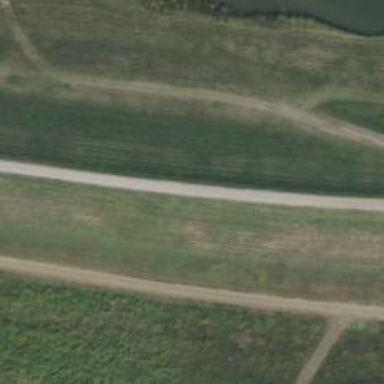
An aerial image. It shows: Track with embankment.